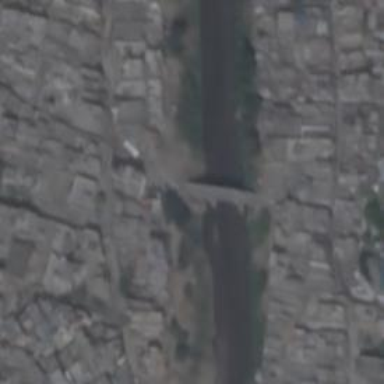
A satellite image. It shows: Residential road with bridge.